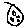
Label: moon